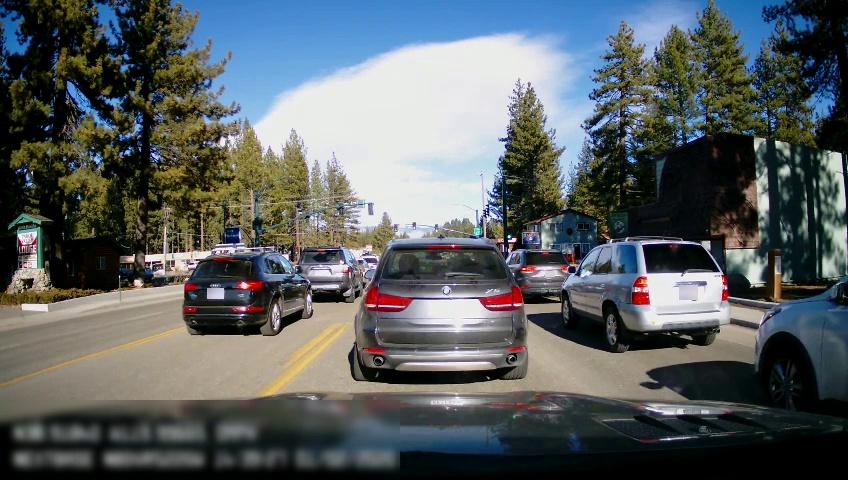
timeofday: Day
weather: Sunny
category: Drivable Space
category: Vehicles | SUV
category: Vehicles | Car
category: Vehicles | SUV
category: Vehicles | SUV
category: Vehicles | SUV
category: Vehicles | SUV
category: Vehicles | Car
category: Vehicles | SUV
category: Vehicles | SUV
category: Lanes | Opposite Lane
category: Lanes | Current Lane
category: Lanes | Current Lane
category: Traffic | Lights
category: Traffic | Signs
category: Traffic | Lights
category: Traffic | Lights
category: Traffic | Lights